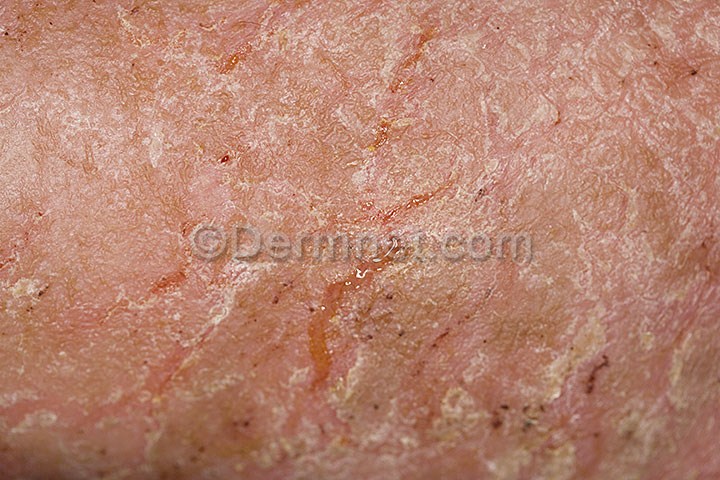
Disease: Eczema Photos